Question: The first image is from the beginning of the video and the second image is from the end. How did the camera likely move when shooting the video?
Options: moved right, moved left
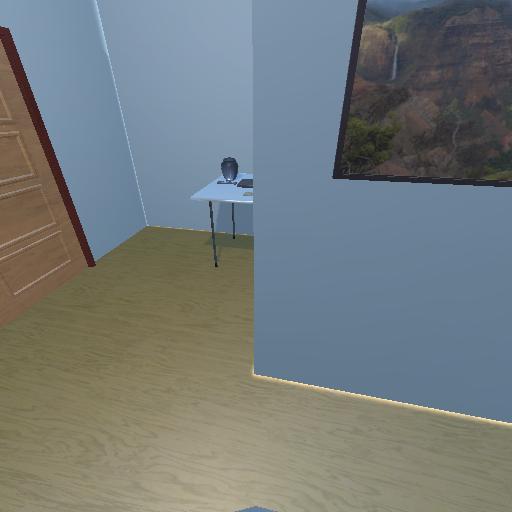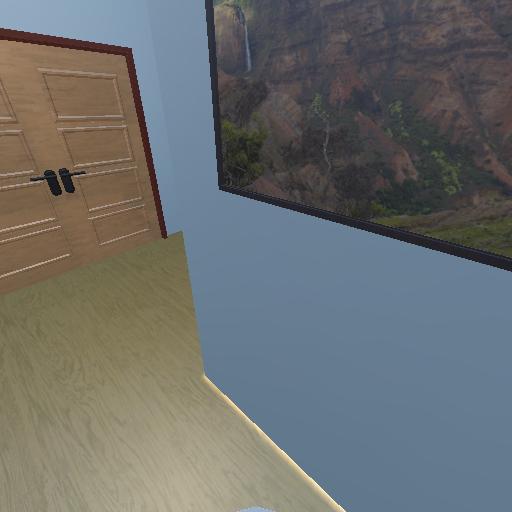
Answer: moved right